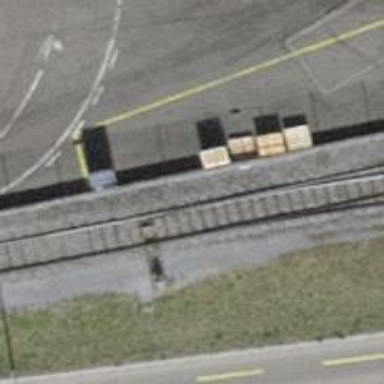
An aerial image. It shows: Railway switch.